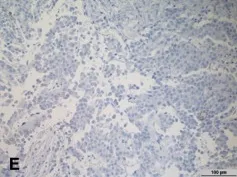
As well as intrahepatic HCC foci. Prior to initiation of immune checkpoint therapy (200x magnification). (E) Corresponding immunohistochemical staining for PD-L1.
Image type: pathology (immunostaining)